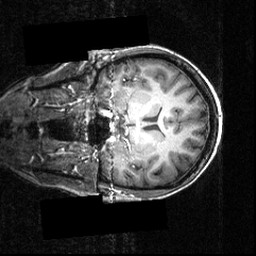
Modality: T1w
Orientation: coronal
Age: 21
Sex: female
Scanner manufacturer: siemens
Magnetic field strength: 3.951 T
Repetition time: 1.5 s
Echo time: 0.00335 s